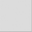
Piece: xx